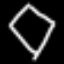
Label: diamond